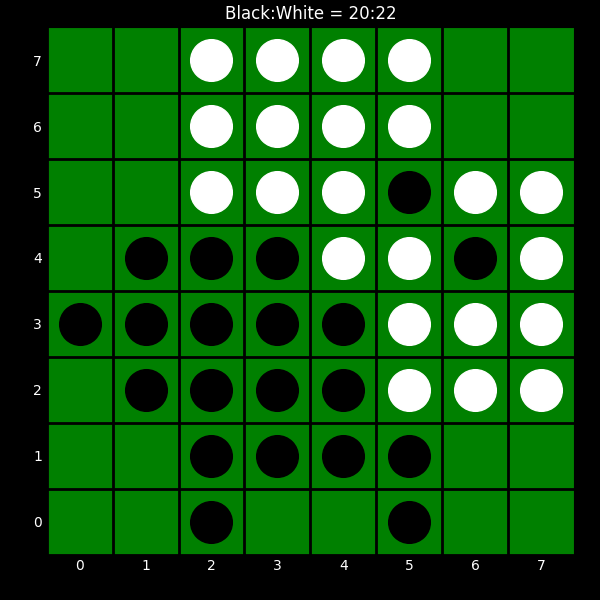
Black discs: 20
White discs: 22